Question:
I have 2 columns with different values.
What I wish to accomplish is this:
'''
1. if value of any cell in A is not in any cell of B > make cell blue
2. if value of any cell in B is not in any cell of A > make cell yellow
3. if value of any cell in A is also in any cell of B > make cell green
'''
A2 found in B2, make A2 & B2 both green
A3 nowhere in B, make A3 blue
A4 found in B3, make both green
B8 nowhere in A, make B8 yellow
A8 nowhere in B, make A8 blue
I hope this makes sense and is possible with conditional formatting. I couldn't figure out the formula to use for this. Any help would be much appreciated.
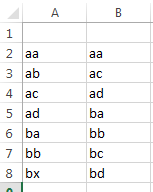
Answer: Please select A2:A8, HOME > Styles - Conditional Formatting, New Rule..., ,
'''
=MATCH($A2,$B$1:$B$10,0)
'''
with green formatting and another rule:
'''
=ISERROR(MATCH($A2,$B$1:$B$10,0))
'''
with blue formatting.
Select B2:B8 and repeat the above with:
green: '=MATCH($B2,$A$1:$A$10,0)' and yellow: '=ISERROR(MATCH($B2,$A$1:$A$10,0))'.